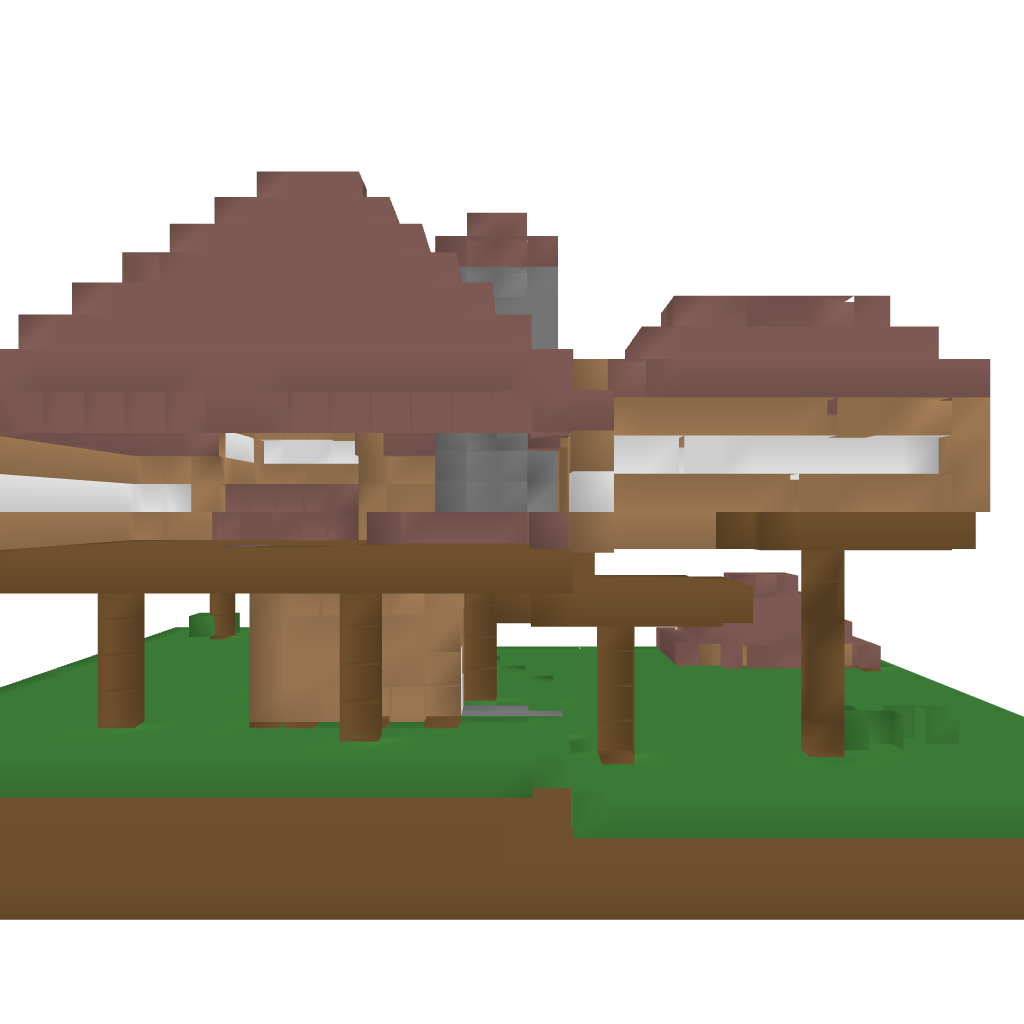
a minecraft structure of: Mushroom house 1 good quality